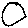
Label: circle